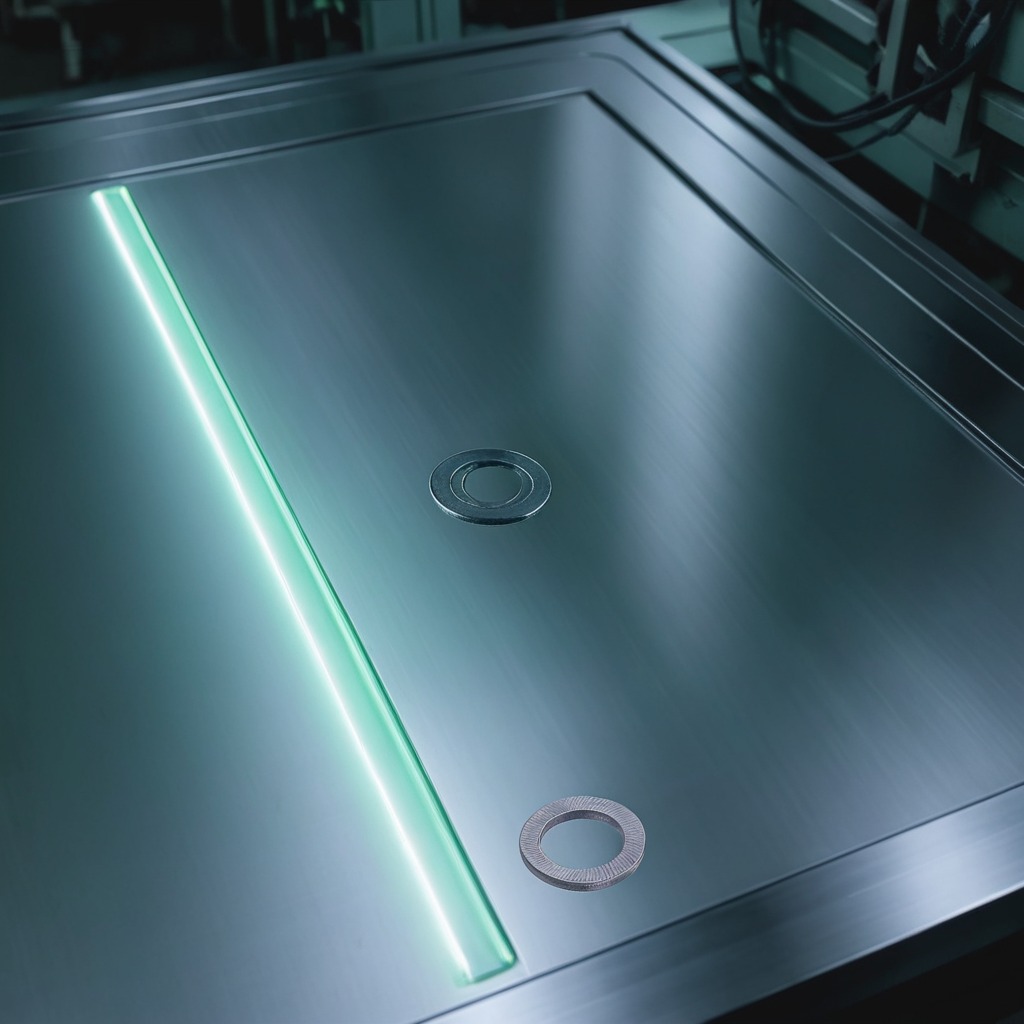
A flat metal washer is lying on the metal table in a machine shop under fluorescent lights.